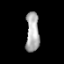
Tissue: prostate
Cell type: T cells
Senescence score: 0.3403
Nuclear area (px): 513
Mean DAPI intensity: 172.23